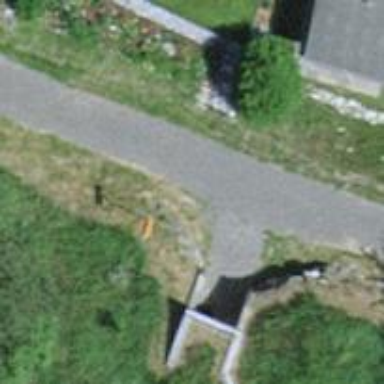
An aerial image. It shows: View of pole with roofed pipeline marker.